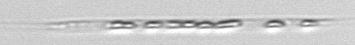
Label: Rhizosolenia